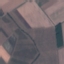
Land use / land cover class: AnnualCrop